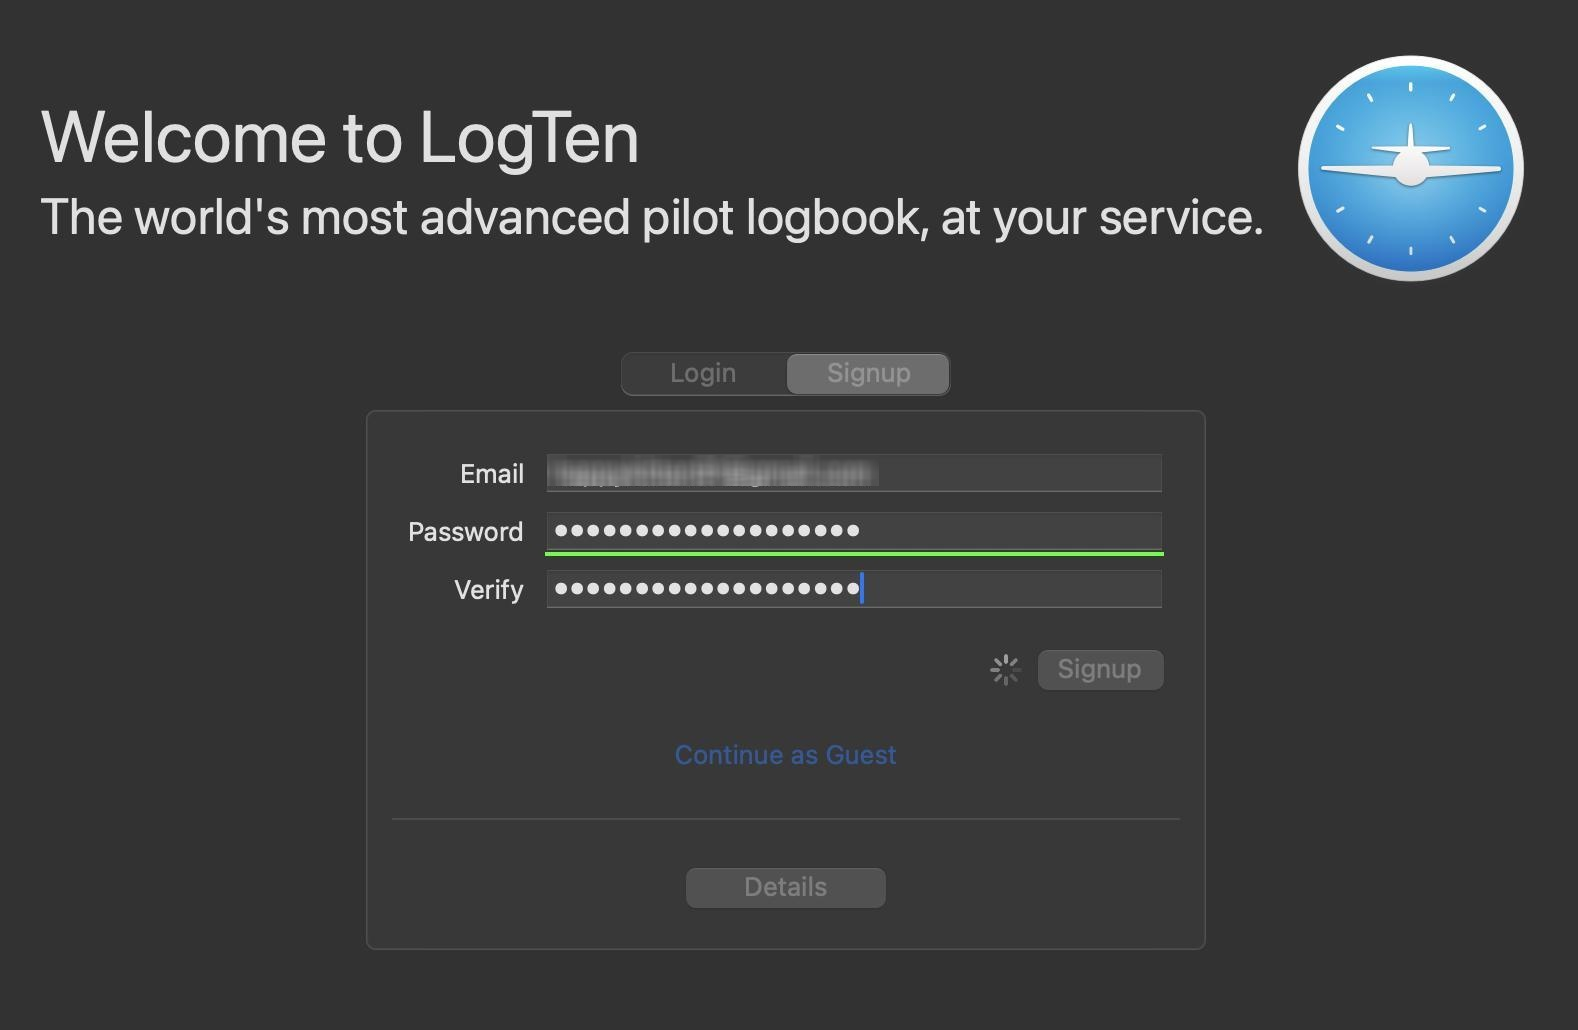
Accessibility tree:
{"name": "", "role": "AXWindow", "description": null, "role_description": "window", "value": null, "position": "470.00;346.00", "size": "789;515", "children": [{"name": null, "role": "AXStaticText", "description": null, "role_description": "text", "value": "Welcome to LogTen", "position": "18.00;46.00", "size": "617;43", "children": []}, {"name": null, "role": "AXStaticText", "description": null, "role_description": "text", "value": "The world's most advanced pilot logbook, at your service.", "position": "18.00;93.00", "size": "617;29", "children": []}, {"name": null, "role": "AXImage", "description": "AppIcon", "role_description": "image", "value": null, "position": "641.00;20.00", "size": "128;128", "children": []}, {"name": null, "role": "AXGroup", "description": null, "role_description": "group", "value": null, "position": "180.00;203.00", "size": "426;276", "children": [{"name": null, "role": "AXTextField", "description": null, "role_description": "text field", "value": "happykitten91@gmail.com", "position": "272.50;226.00", "size": "310;21", "children": []}, {"name": null, "role": "AXStaticText", "description": null, "role_description": "text", "value": "Email", "position": "228.00;228.50", "size": "36;16", "children": []}, {"name": null, "role": "AXStaticText", "description": null, "role_description": "text", "value": "Password", "position": "202.00;257.50", "size": "62;16", "children": []}, {"name": null, "role": "AXTextField", "description": null, "role_description": "secure text field", "value": null, "position": "272.50;255.00", "size": "310;21", "children": []}, {"name": null, "role": "AXTextField", "description": null, "role_description": "secure text field", "value": null, "position": "272.50;284.00", "size": "310;21", "children": []}, {"name": null, "role": "AXStaticText", "description": null, "role_description": "text", "value": "Verify", "position": "225.00;286.50", "size": "40;16", "children": []}, {"name": "Signup", "role": "AXButton", "description": null, "role_description": "button", "value": null, "position": "512.00;320.00", "size": "77;32", "children": []}, {"name": null, "role": "AXBusyIndicator", "description": null, "role_description": "busy indicator", "value": true, "position": "495.00;327.00", "size": "16;16", "children": []}, {"name": "Details", "role": "AXButton", "description": null, "role_description": "button", "value": null, "position": "336.00;429.00", "size": "114;32", "children": []}, {"name": "Continue_as_Guest", "role": "AXButton", "description": null, "role_description": "button", "value": null, "position": "335.00;369.00", "size": "116;16", "children": []}]}, {"name": null, "role": "AXRadioGroup", "description": null, "role_description": "radio group", "value": "{\n    \"name\": null,\n    \"role\": \"AXRadioButton\",\n    \"description\": \"Signup\",\n    \"role_description\": \"radio button\",\n    \"value\": 1,\n    \"position\": \"393.50;175.00\",\n    \"size\": \"84;24\",\n    \"children\": []\n}", "position": "308.50;175.00", "size": "169;24", "children": [{"name": null, "role": "AXRadioButton", "description": "Login", "role_description": "radio button", "value": 0, "position": "308.50;175.00", "size": "85;24", "children": []}, {"name": null, "role": "AXRadioButton", "description": "Signup", "role_description": "radio button", "value": 1, "position": "393.50;175.00", "size": "84;24", "children": []}]}]}